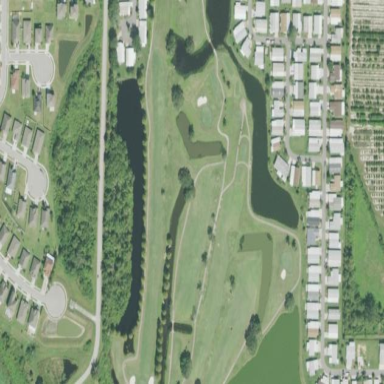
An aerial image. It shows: Golf course surrounded by greenery.